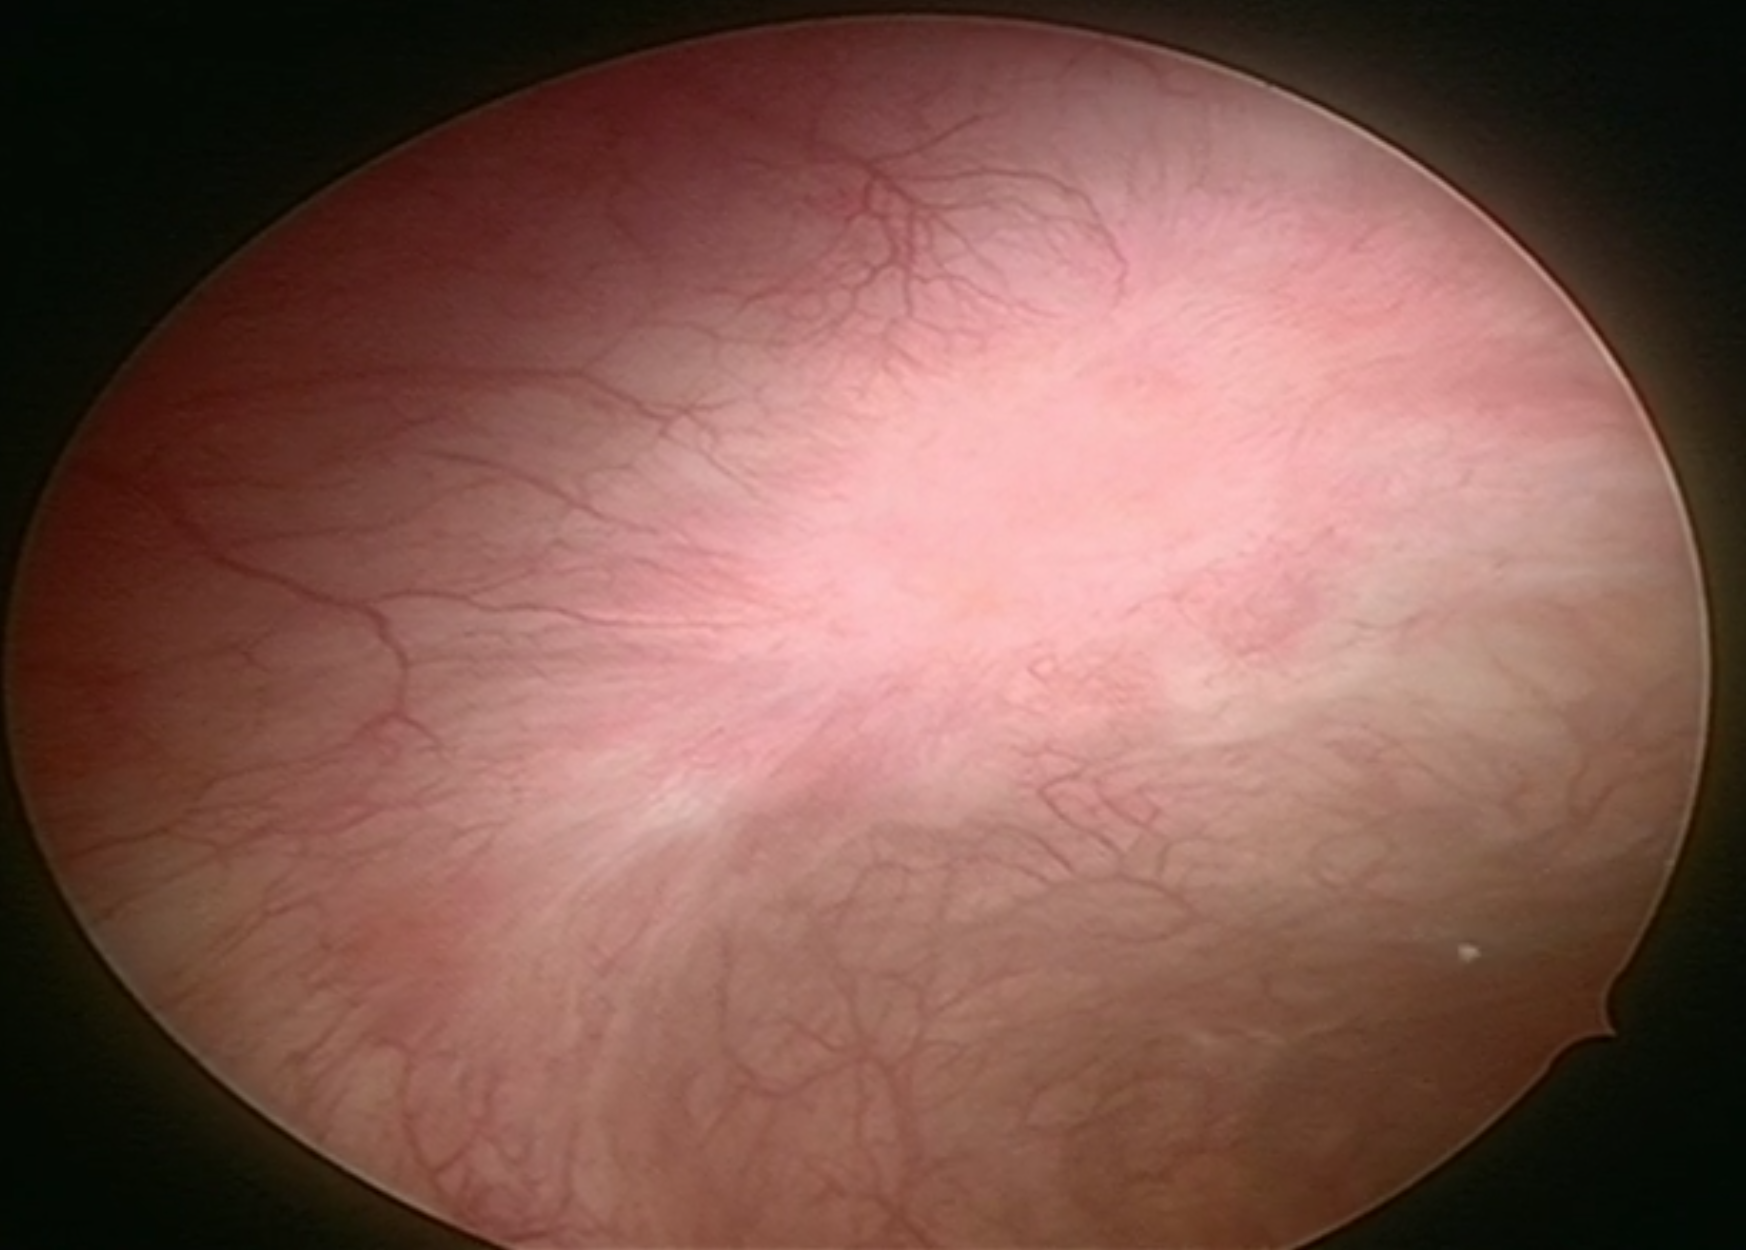
Modality: WLC
Class: Non-malignant
Subclass: BenignNOS
Lesion: L1
Morphology: Non-papillary
Bladder cancer association: No